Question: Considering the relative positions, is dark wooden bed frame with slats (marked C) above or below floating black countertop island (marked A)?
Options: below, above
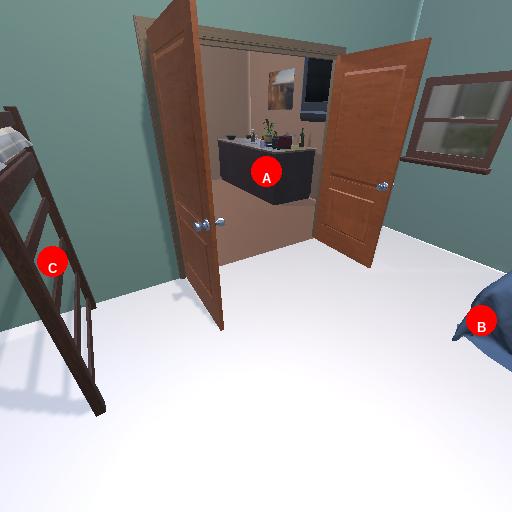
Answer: below